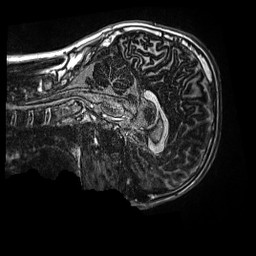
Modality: MP2RAGE
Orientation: sagittal
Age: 12
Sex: male
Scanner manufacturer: siemens
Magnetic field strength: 3 T
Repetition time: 4 s
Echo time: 0.00303 s